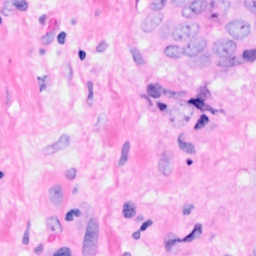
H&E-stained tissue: Breast